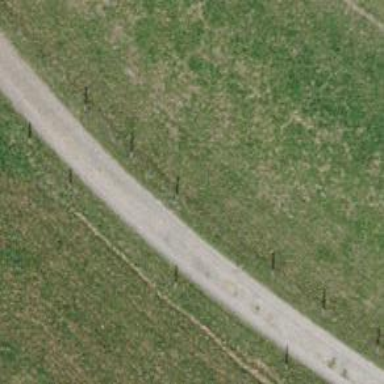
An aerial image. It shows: Track with fine gravel surface of the highest grade level.